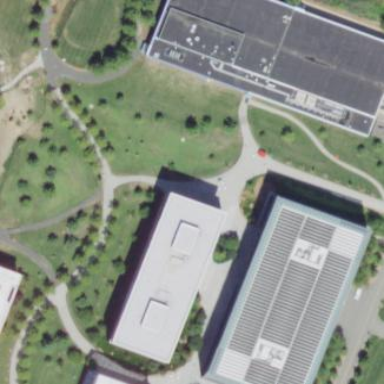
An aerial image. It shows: Office building.